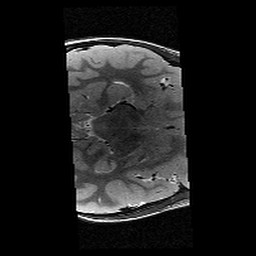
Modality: T2w
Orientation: axial
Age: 10
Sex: female
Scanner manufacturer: siemens
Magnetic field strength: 3 T
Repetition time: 9.23 s
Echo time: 0.067 s